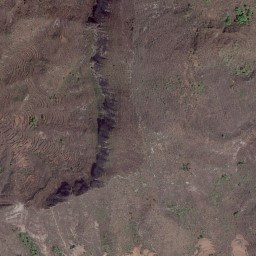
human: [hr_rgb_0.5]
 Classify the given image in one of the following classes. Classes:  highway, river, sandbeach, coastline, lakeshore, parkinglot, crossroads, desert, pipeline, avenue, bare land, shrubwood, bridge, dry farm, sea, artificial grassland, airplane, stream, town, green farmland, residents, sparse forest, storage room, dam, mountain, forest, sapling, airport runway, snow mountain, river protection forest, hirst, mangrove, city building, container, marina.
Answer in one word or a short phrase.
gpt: mountain